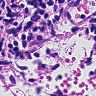
Metastatic tissue present: yes